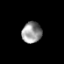
Tissue: prostate
Cell type: T cells
Senescence score: 0.3405
Nuclear area (px): 405
Mean DAPI intensity: 149.156